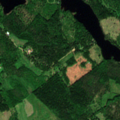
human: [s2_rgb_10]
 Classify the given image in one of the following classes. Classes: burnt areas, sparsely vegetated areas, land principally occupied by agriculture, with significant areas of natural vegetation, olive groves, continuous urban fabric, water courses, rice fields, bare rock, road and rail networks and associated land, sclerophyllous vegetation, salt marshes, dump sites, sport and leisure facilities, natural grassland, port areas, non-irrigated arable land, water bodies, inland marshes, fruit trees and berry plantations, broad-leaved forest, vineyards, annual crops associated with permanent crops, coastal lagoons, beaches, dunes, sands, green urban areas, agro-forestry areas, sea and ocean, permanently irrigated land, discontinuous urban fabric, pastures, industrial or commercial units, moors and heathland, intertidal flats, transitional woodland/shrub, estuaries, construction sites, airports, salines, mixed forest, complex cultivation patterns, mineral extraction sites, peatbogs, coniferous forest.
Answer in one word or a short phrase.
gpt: coniferous forest, mixed forest, water bodies